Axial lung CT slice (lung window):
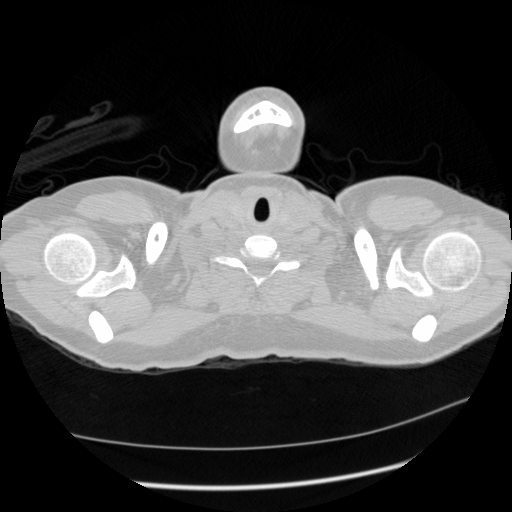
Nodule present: no